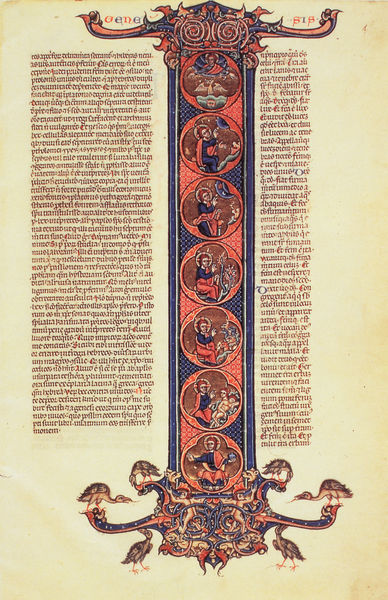
Titel: Die Manifredi-Bibel der Biblioteca Vaticana/ La Bibbia Manifredi della Biblioteca Vaticana
Institution: Roma, Biblioteca Vaticana, Vat. Lat. 36
Schlagwörter: baum, blau, gott, mann, vogel, menschen, bunt, rot, tiere, band, bibel, geschichte, vögel, gold, blatt, rund, schrift, bilder, papier, figuren, verzierung, buch, seite, illustration, text, kreise, buchseite, pergament, heiligenschein, wurzeln, jesus, mittelalter, geier, schlangen, heilige, maria, spiralen, genesis, handschrift, aureole, latein, apostel, buchmalerei, codex, propheten, erschaffung, erschaffung der welt, adam eva, schildkröten, i, unziale, schrifz